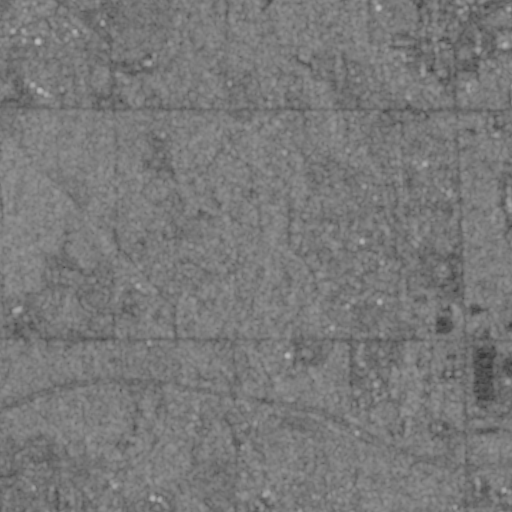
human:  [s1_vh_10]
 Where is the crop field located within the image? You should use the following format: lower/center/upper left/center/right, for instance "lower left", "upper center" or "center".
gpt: The crop field is located in the upper left of the image.
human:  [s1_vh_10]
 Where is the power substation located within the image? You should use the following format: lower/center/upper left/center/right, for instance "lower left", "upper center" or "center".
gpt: The power substation is located in the upper right of the image.
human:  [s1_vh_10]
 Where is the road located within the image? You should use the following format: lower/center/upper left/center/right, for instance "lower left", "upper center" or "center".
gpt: There is no road in the image.

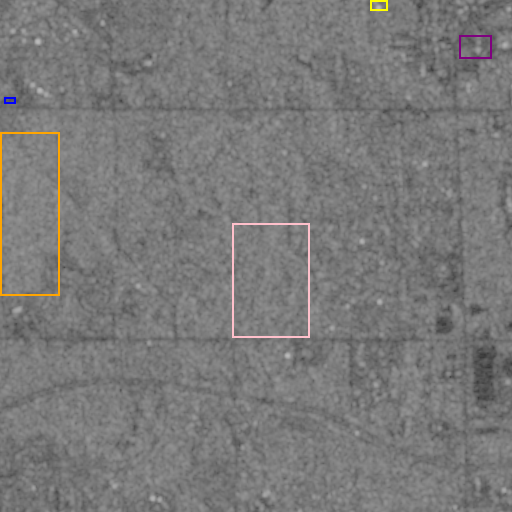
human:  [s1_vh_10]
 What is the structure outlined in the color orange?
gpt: The structure outlined in orange is a crop field.
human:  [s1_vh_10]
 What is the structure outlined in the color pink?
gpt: The structure outlined in pink is a park.
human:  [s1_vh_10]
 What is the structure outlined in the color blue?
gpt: The structure outlined in blue is a parking lot.
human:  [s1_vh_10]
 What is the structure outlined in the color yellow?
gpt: The structure outlined in yellow is a power substation.
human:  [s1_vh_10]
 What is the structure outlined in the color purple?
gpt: The structure outlined in purple is a building.
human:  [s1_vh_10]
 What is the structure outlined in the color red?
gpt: There is no red outline.